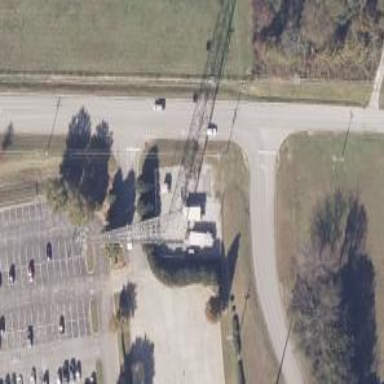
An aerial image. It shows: Man-made mast used for communication purposes.